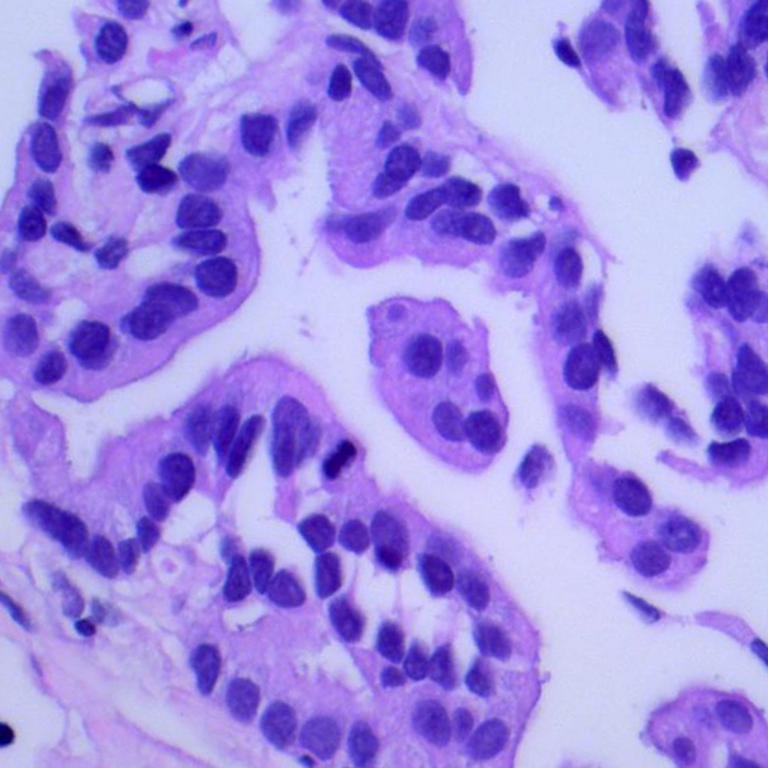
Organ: lung
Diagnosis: adenocarcinomas